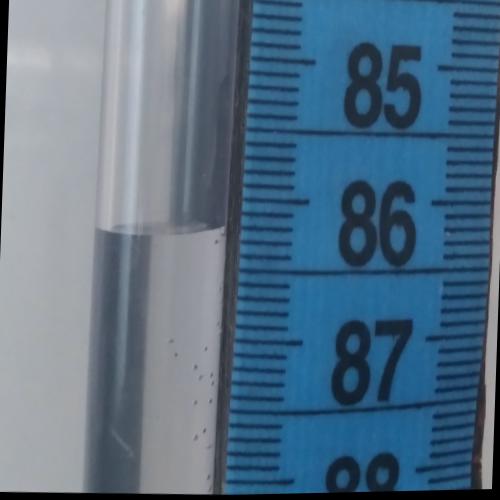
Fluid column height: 86.2 cm